Field crop: maize
Growth stage: 2
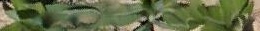
Species: maize